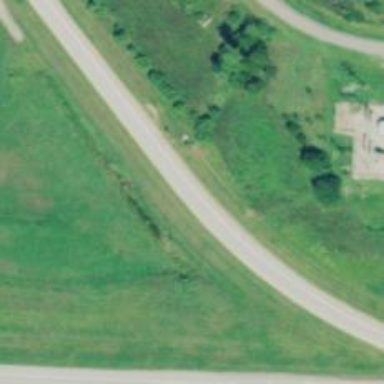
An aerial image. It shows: Trunk link highway.